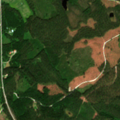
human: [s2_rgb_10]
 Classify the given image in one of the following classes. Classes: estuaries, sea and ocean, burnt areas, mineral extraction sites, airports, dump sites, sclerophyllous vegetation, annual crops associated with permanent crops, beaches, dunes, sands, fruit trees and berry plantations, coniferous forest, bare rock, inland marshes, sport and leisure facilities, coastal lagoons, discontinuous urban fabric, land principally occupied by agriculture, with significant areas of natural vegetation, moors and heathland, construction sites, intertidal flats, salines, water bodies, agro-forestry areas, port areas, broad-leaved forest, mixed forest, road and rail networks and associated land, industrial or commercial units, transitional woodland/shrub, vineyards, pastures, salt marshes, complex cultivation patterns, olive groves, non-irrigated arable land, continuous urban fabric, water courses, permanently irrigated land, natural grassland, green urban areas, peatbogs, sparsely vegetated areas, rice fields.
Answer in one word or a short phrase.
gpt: coniferous forest, mixed forest, transitional woodland/shrub